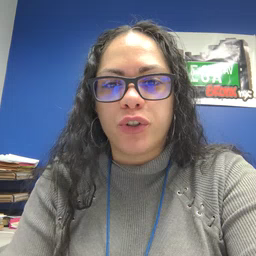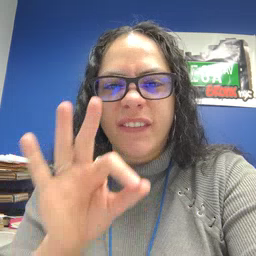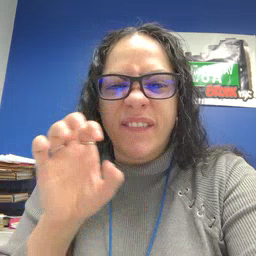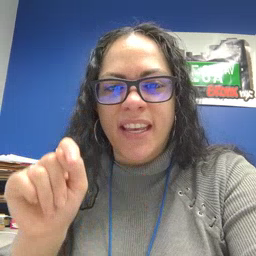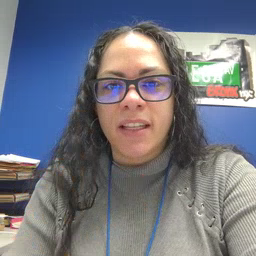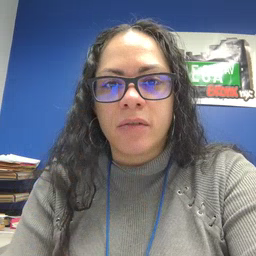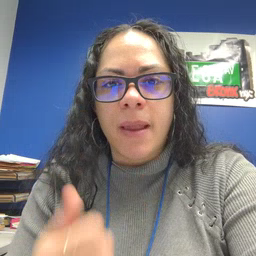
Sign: feet